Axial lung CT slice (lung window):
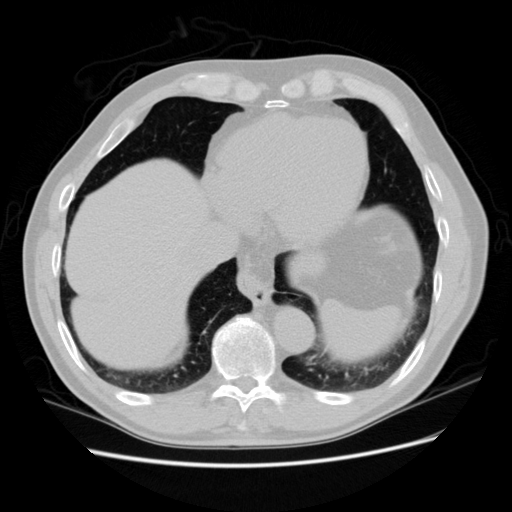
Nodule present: no